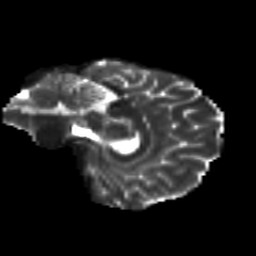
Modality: T2w
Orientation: sagittal
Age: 19
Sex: female
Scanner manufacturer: siemens
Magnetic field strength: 3 T
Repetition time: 8.8 s
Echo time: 0.085 s